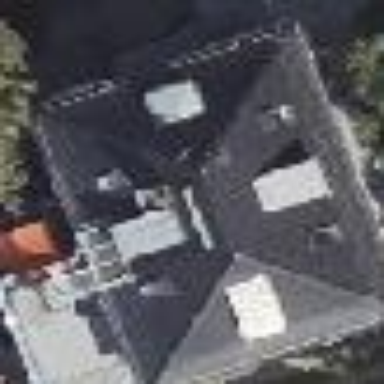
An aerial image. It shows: Apartment building with hipped roof.